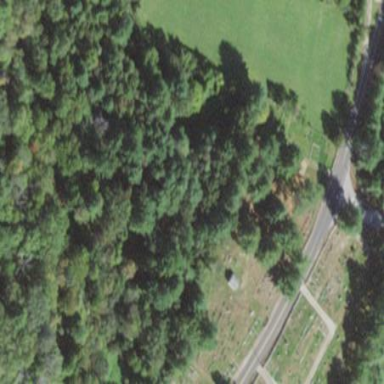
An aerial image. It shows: Private cemetery.